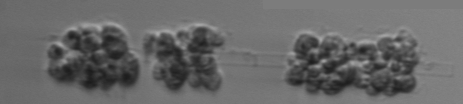
Label: Leptocylindrus_mediterraneus